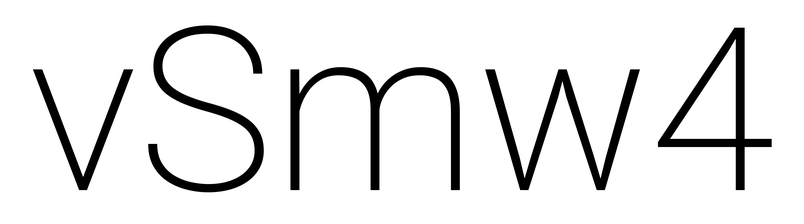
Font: Roboto_ExtraLight